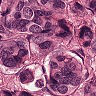
Metastatic tissue present: yes